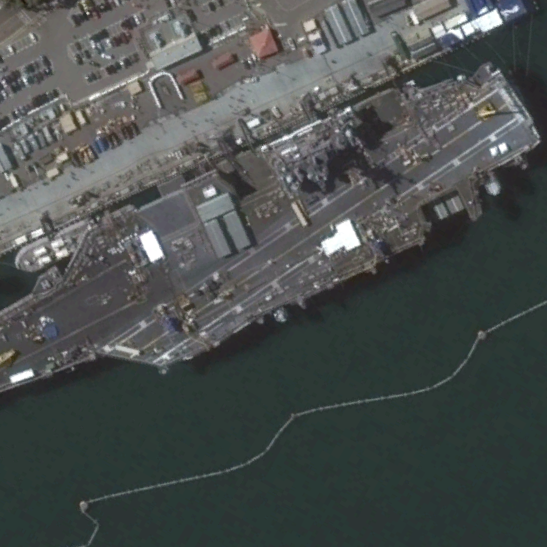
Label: Nimitz-class_aircraft_carrier